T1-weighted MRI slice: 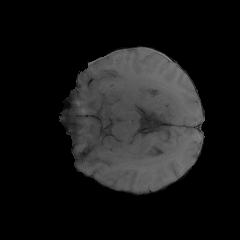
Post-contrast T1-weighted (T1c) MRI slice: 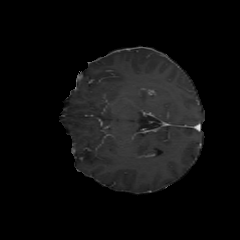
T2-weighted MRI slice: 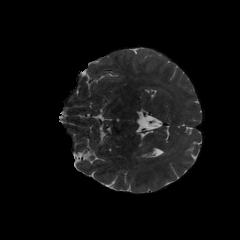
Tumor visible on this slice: yes